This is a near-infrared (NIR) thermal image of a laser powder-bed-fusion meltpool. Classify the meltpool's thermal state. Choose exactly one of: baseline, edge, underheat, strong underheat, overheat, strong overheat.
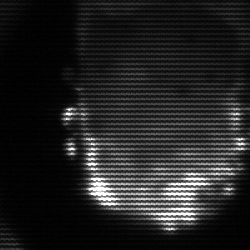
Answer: baseline